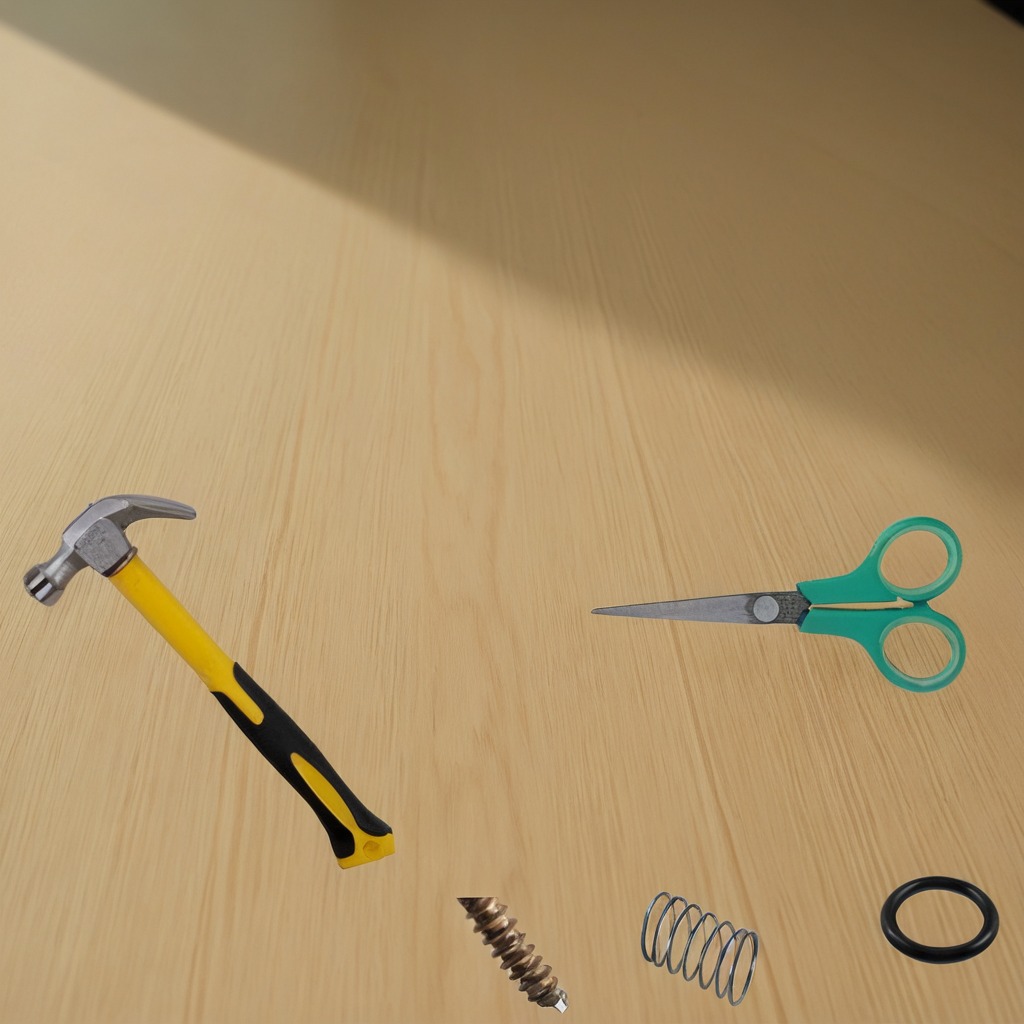
A rubber Oring, a metal machine screw, a hammer, a coiled metal spring, and a pair of scissors are lying on the plywood surface.